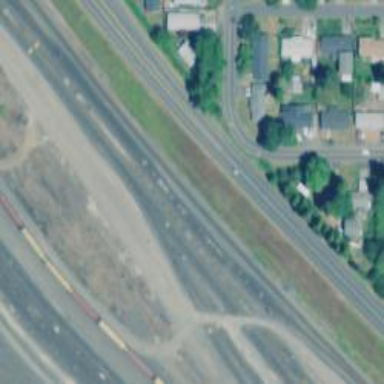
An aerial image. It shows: Primary highway designated as expressway.